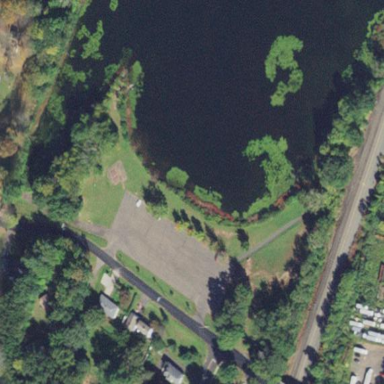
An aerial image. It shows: Park characterized as Existing Preserved Open Space.